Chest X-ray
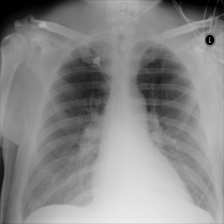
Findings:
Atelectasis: negative
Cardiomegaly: negative
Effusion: positive
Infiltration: positive
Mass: negative
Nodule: negative
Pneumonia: negative
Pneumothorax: negative
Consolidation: negative
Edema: negative
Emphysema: negative
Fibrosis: negative
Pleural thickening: negative
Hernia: negative